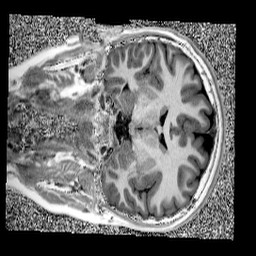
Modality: UNIT1
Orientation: coronal
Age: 11
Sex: male
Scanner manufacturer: siemens
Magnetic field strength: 3 T
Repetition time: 4 s
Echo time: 0.00303 s